Field crop: maize
Growth stage: 2
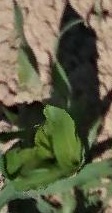
Species: maize